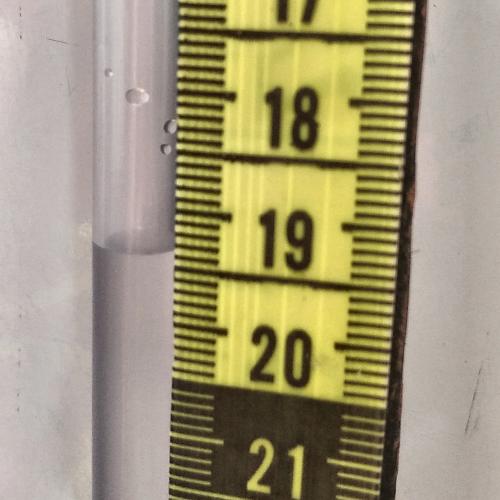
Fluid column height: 19.3 cm